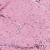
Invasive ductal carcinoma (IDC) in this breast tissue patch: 0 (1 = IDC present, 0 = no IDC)